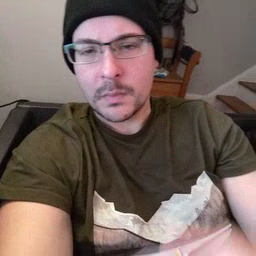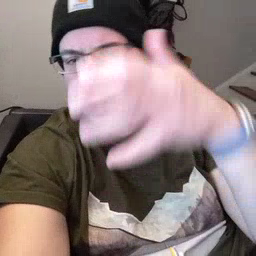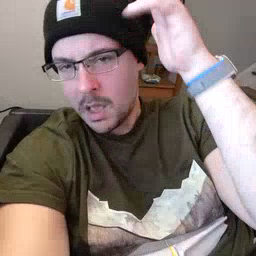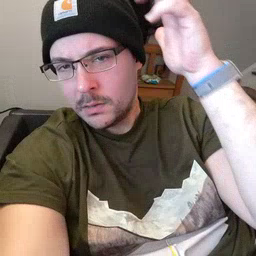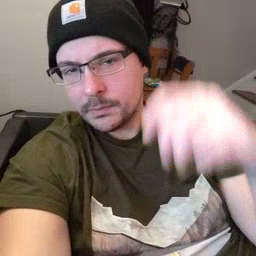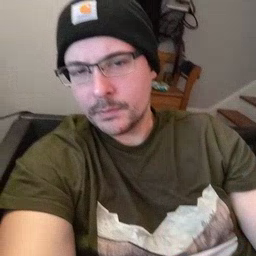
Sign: lion